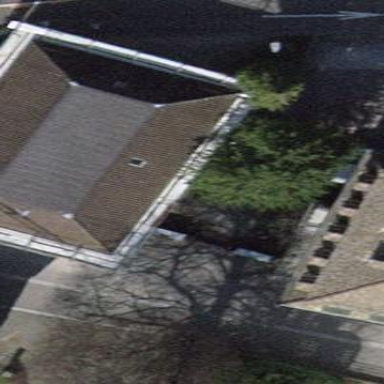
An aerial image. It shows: Building with saltbox-shaped roof.